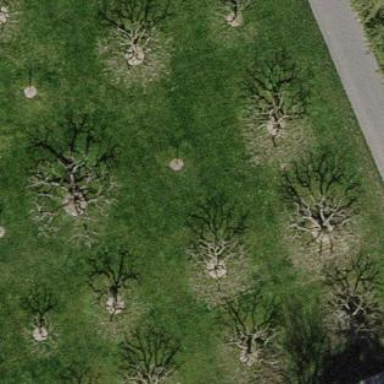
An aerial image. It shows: Orchard.